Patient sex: F
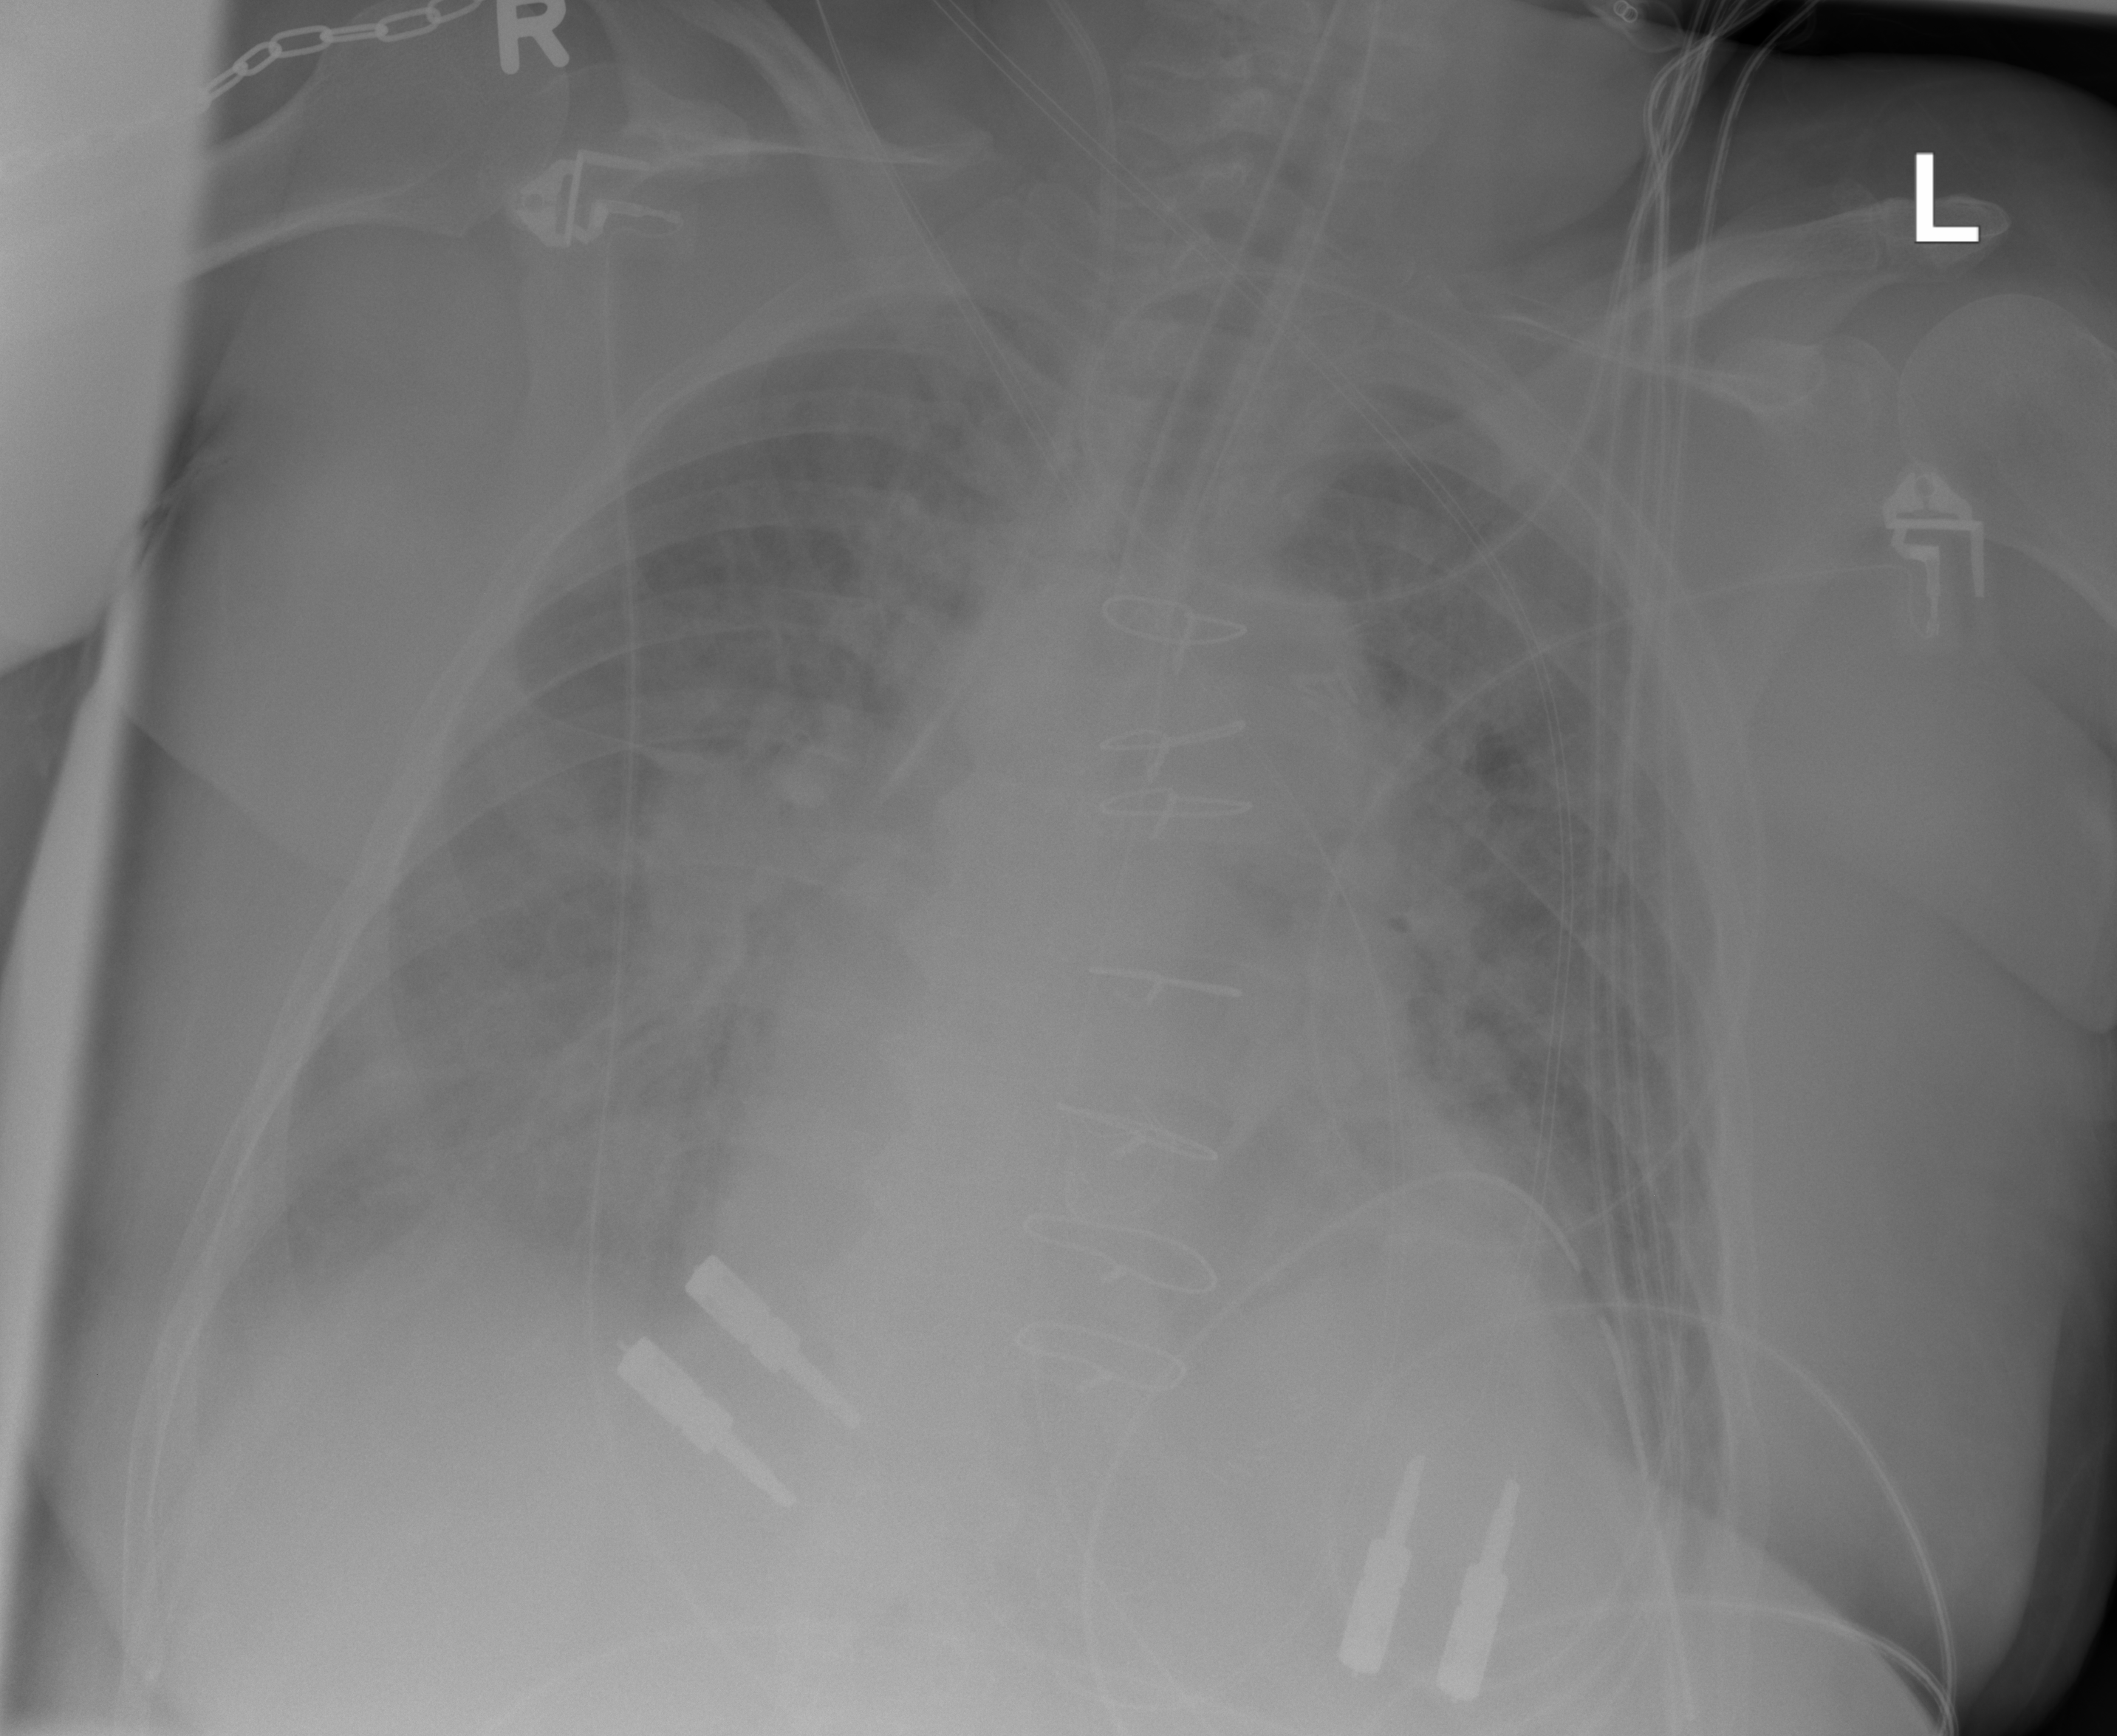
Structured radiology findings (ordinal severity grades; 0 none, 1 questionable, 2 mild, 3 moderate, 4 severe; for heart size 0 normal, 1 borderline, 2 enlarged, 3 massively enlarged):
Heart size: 2
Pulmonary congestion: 3
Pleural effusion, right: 3
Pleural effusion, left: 2
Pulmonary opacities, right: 2
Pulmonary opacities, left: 2
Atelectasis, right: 2
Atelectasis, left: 2